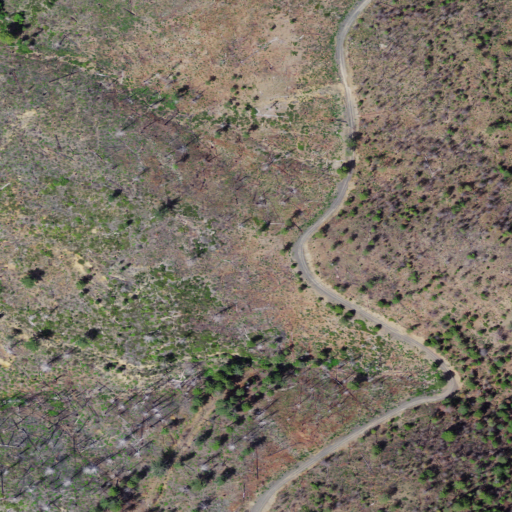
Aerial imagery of ridge(s) in Oregon named Chrome Ridge containing shrub, open development, grassland, low intensity development, medium intensity development, and evergreen forest